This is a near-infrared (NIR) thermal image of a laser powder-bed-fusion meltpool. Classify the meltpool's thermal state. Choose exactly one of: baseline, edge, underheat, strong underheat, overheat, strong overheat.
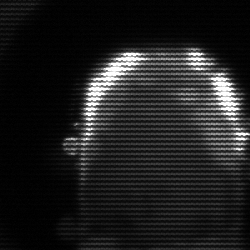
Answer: baseline